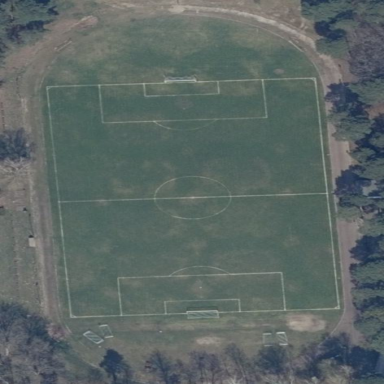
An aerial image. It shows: Soccer pitch for outdoor sports and leisure activities.